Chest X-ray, AP view. Patient: 12 years old, sex M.
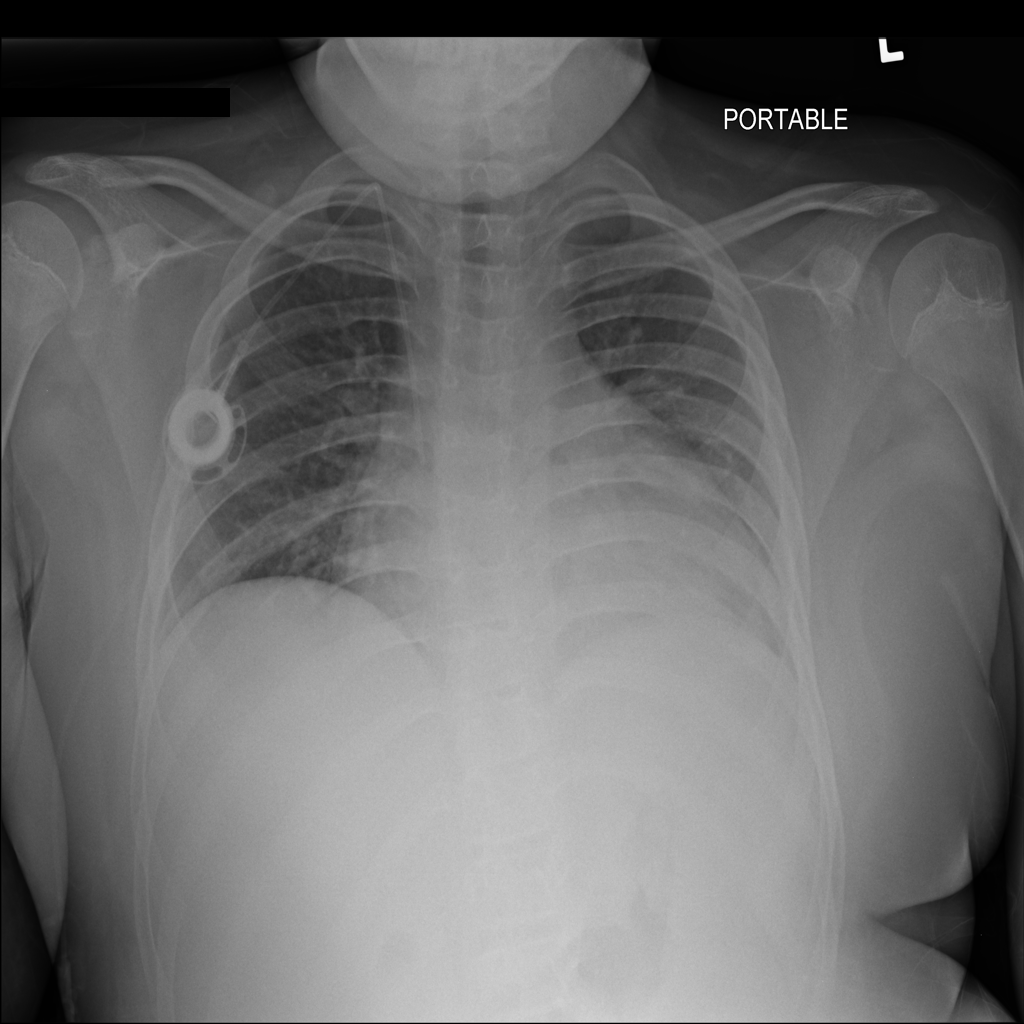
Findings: Cardiomegaly